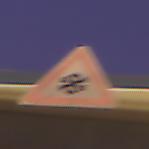
Verkehrszeichen: SchneeOderEisglaette
Umgebung: Outdoor, Urban
Tageszeit: Night
Wetter: Clear
Licht: Artificial
Jahreszeit: NotSpecified
Kontrast: HighContrast